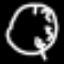
Label: clock